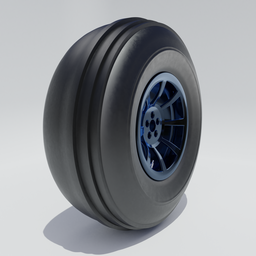
Label: mechanical